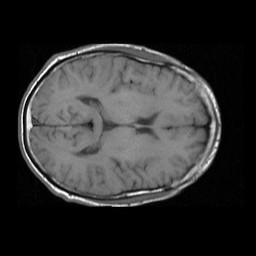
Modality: T1w
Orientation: axial
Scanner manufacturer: siemens
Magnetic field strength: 1.5 T
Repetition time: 0.537 s
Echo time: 0.012 s